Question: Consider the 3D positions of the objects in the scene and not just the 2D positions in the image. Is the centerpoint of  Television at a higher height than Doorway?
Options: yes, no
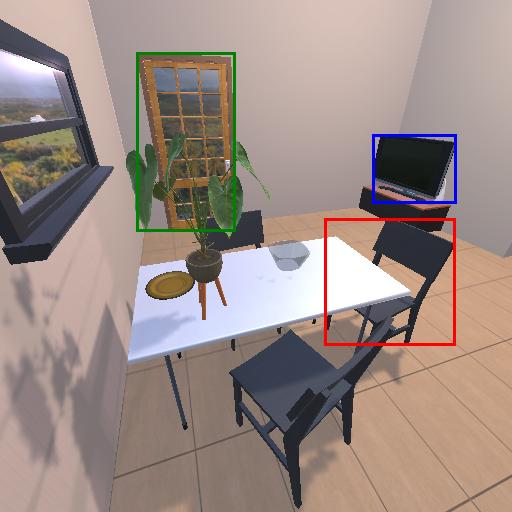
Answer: yes